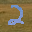
Label: 2